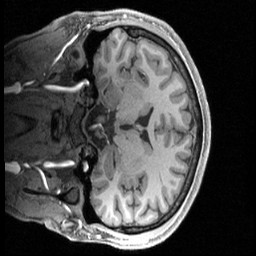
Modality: T1w
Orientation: coronal
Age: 22
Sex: male
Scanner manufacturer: siemens
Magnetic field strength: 3 T
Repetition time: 2.4 s
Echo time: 0.00224 s